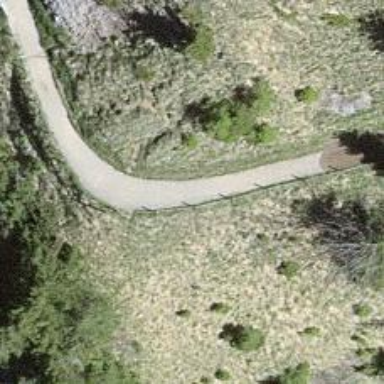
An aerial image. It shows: Path.